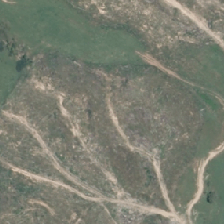
Land cover: harvested_forest